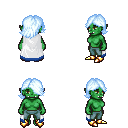
a pixel art fantasy rpg character, female body template, orc, green skin, white trimmed cape, teal pants, white cyan swoop hairstyle, gold boots, four views (front, back, left, right), 2x2 character sprite sheet, small pixel art, hard edges, no anti-aliasing